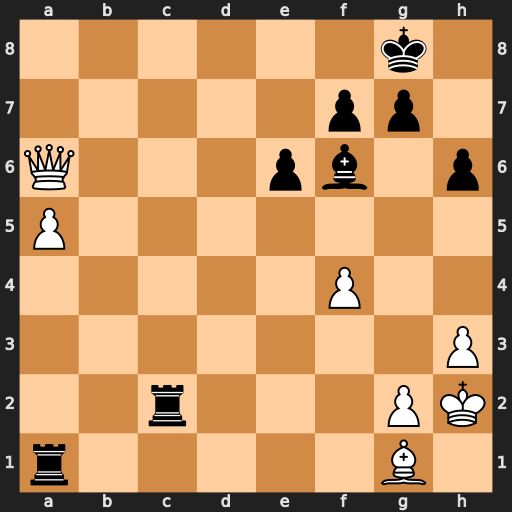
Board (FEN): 6k1/5pp1/Q3pb1p/P7/5P2/7P/2r3PK/r5B1
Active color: w
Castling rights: -
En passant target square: -
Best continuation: Qa8+ Kh7 Qe4+